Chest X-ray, AP view. Patient: 38 years old, sex M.
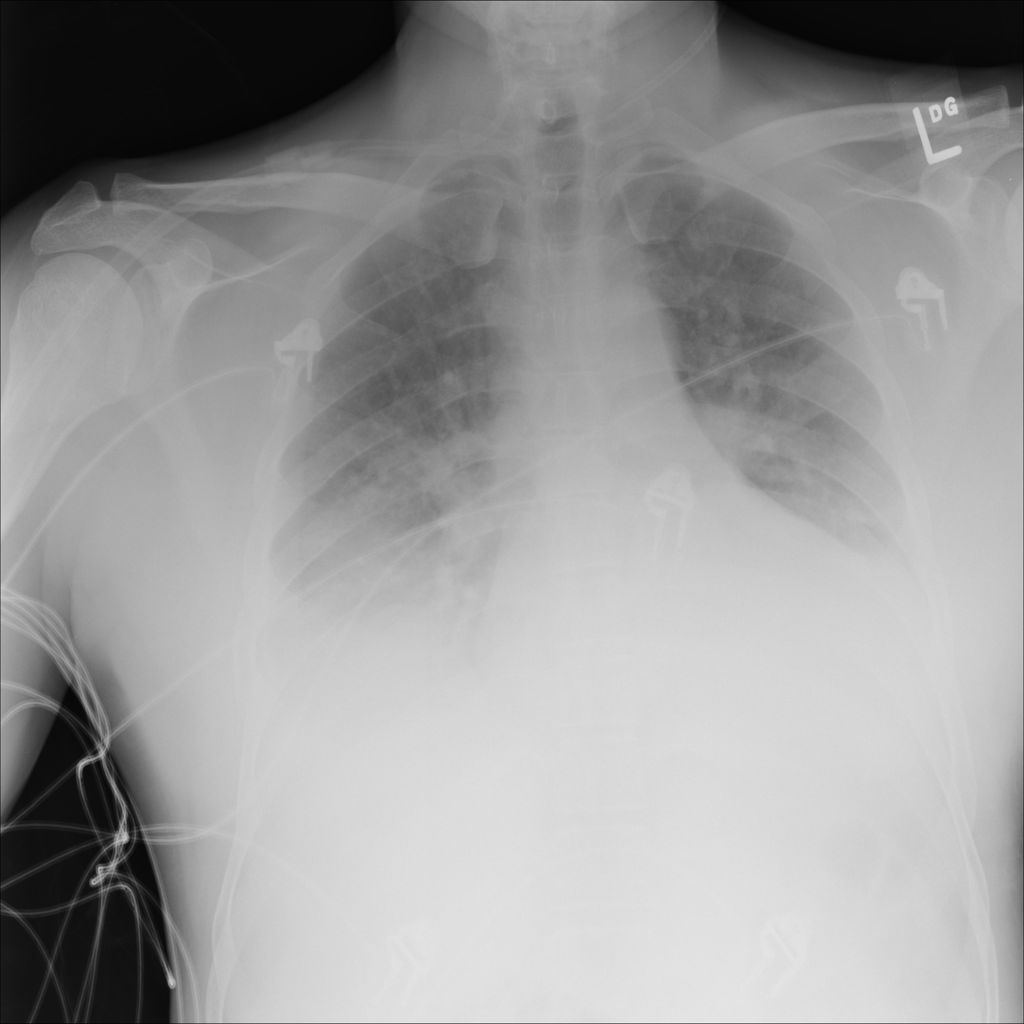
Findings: Effusion